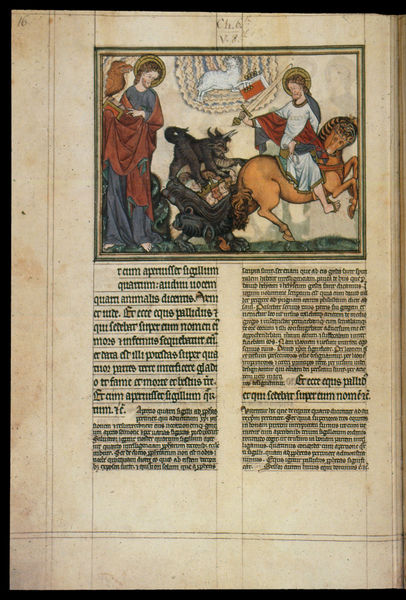
Titel: Douce Apokalypse (Apokalypse in französischer und lateinischer Prosa mit französischen und lateinischen Glossen)
Institution: Oxford, Bodleian Library
Schlagwörter: blau, gott, himmel, kampf, wolken, grün, menschen, frau, grau, schwarz, weiss, gras, rot, tiere, bibel, rahmen, bild, boden, figur, gewand, gold, paar, pferd, reiter, mähne, schrift, fahne, farbe, linien, spalten, rand, lamm, schaf, buch, druck, illustration, schwert, text, ritter, darstellung, sieg, buchseite, heiligenschein, gotisch, christus, jesus, teufel, heiliger, heilige, zeilen, heilig, maria, gloriole, ungeheuer, satan, drachen, seele, kapitel, monster, untier, latein, ikonographie, initial, buchmalerei, minne, bestie, lamm gottes, evangeliar, codex, kodex, heiliger martin, illumination, frai, kurrent, buchmalerei#, muniskel